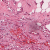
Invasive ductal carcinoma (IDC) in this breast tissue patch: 1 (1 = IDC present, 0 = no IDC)